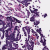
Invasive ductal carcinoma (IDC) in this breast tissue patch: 0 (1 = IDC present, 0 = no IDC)